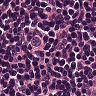
Metastatic tissue present: yes